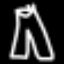
Label: pants